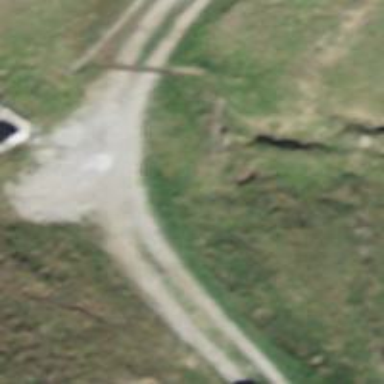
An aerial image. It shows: Culvert tunnel.